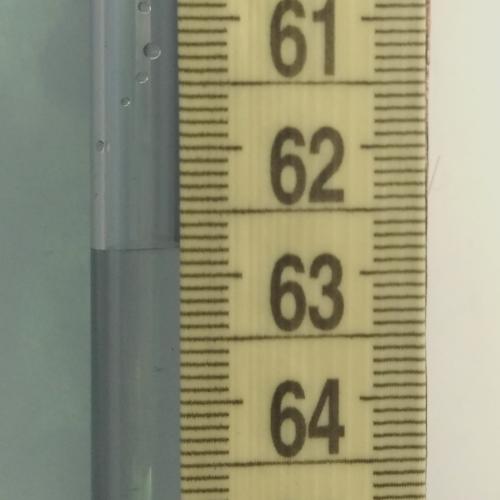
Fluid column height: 62.8 cm